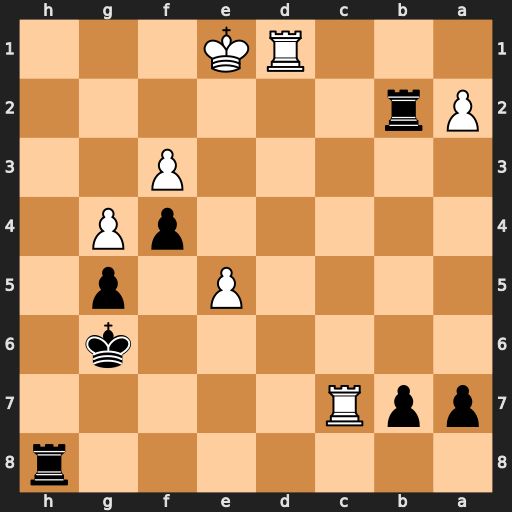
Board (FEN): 7r/ppR5/6k1/4P1p1/5pP1/5P2/Pr6/3RK3
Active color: b
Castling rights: -
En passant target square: -
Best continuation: Rh1#